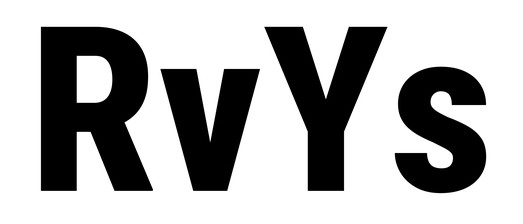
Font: Roboto_Condensed_ExtraBold